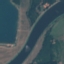
Land use / land cover class: River